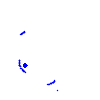
Particle: pion